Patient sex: M
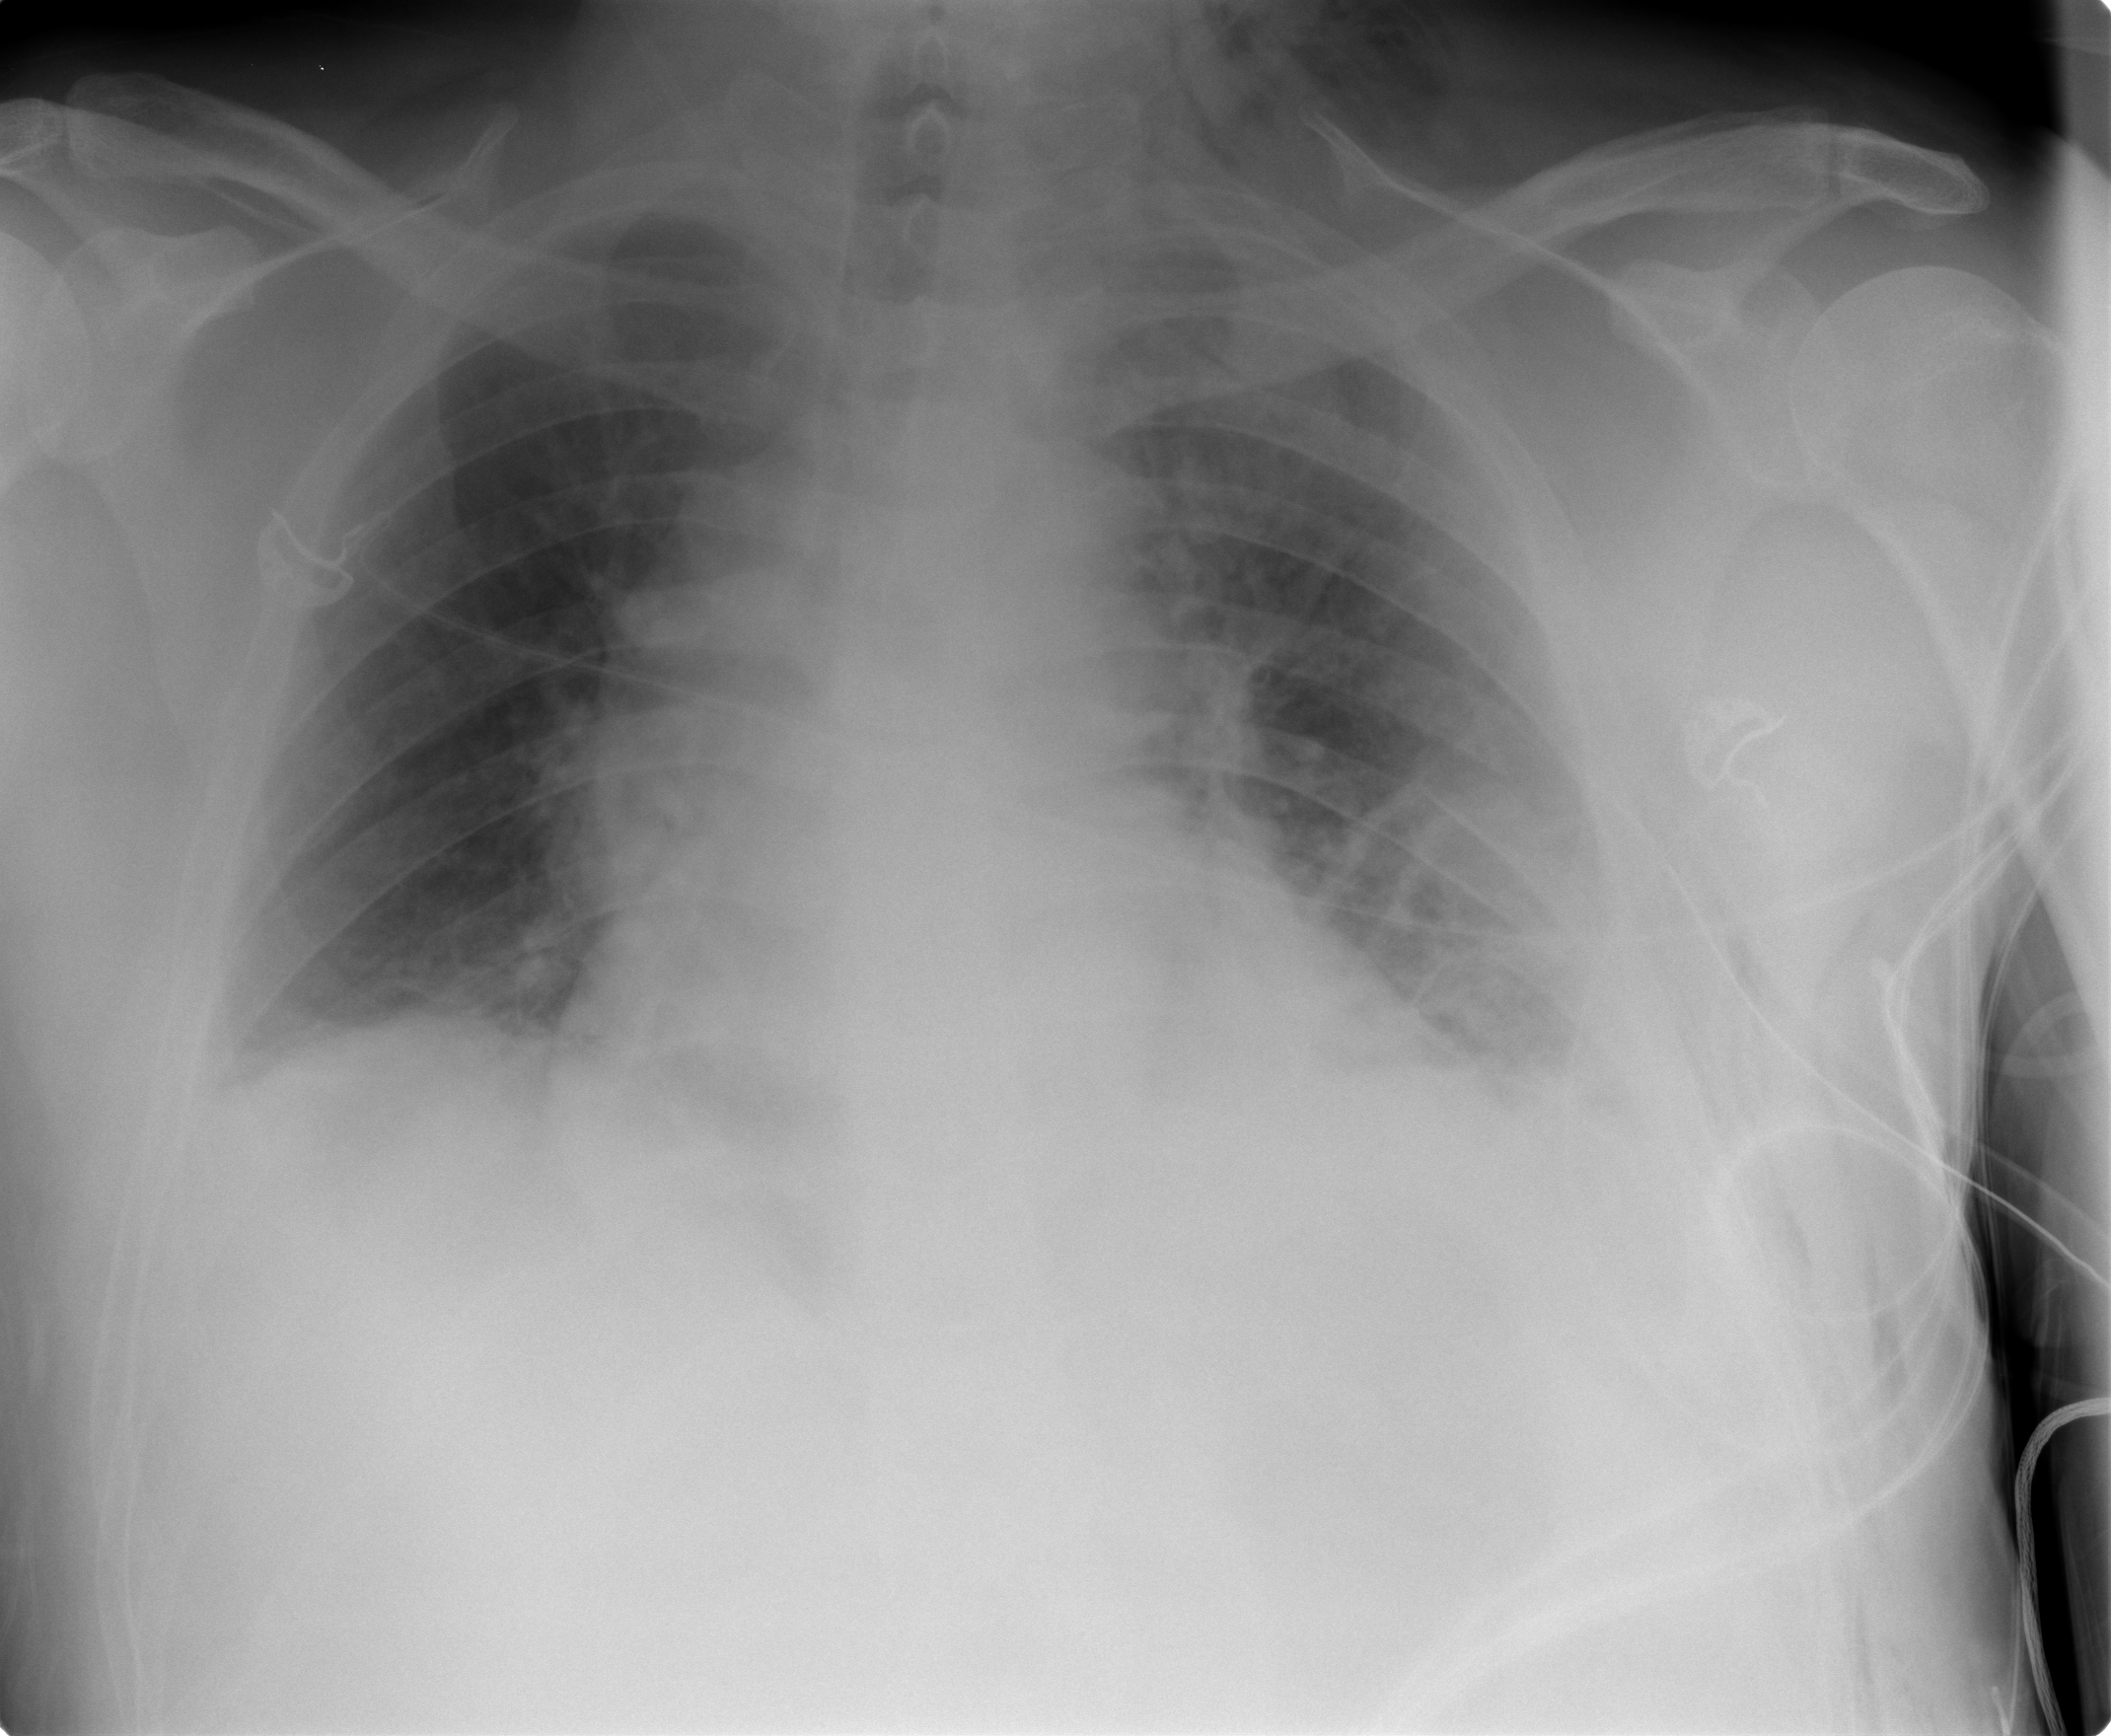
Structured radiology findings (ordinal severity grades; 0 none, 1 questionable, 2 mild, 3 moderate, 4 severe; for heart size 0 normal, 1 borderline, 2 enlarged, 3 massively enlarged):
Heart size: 0
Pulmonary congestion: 0
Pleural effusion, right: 0
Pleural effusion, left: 0
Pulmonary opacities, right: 0
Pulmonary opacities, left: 2
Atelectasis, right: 1
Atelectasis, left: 2